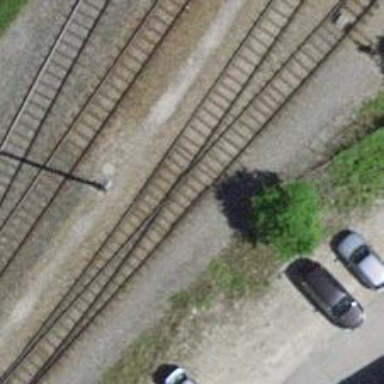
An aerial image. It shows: Single-track railway spur.